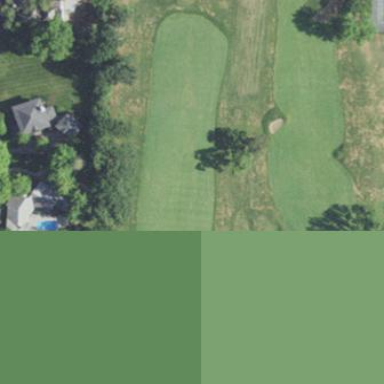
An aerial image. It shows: Scenic golf fairway.